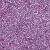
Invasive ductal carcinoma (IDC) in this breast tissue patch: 1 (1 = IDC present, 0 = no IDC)